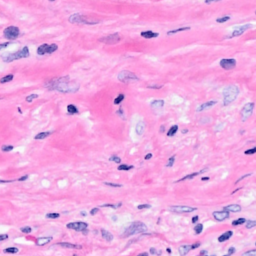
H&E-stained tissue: Breast